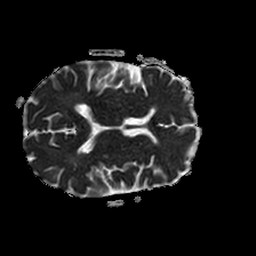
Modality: ADC
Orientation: axial
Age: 79
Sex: female
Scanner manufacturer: philips
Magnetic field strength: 1.5 T
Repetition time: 3.393 s
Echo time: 0.06922 s